Question: I am using Reporting service to display a report I created. I have the following error:

The data and the connection shouldn't be a problem...the report has RAVE visualization engine....might be this the problem? Is it supported?
thanks
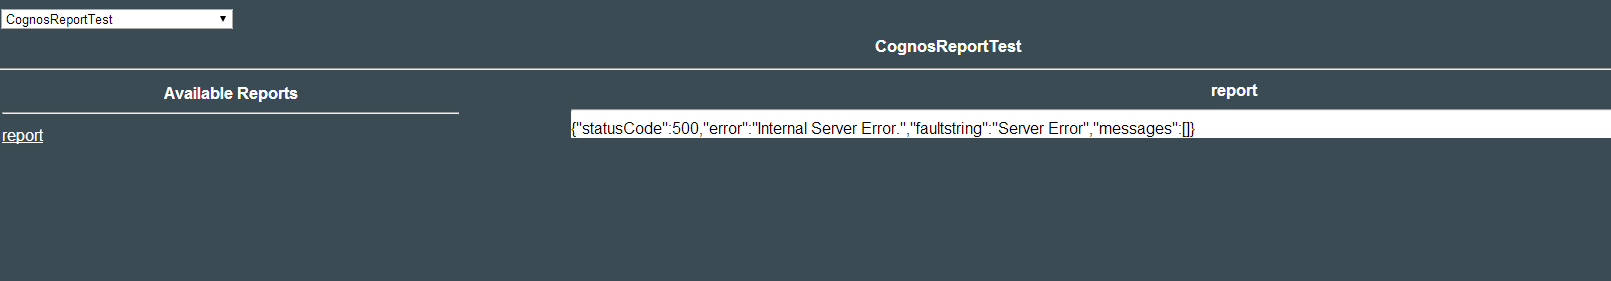
Answer: The use of reports containing RAVE charts is not currently supported. To have RAVE Viz. available, the visualizations used must be hosted on Bluemix and present within the service for common consumption. In this Beta, we don't yet have a means to host the visualizations from AnalyticZone at this time. It is something we have received feedback on and are looking into for future releases.
Thank you for your interest in using the service - this is valuable feedback!
Anthony Schofield - IBM Platform Product Manager - Business Analytics